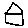
Label: house